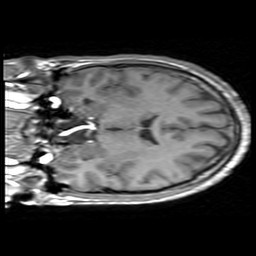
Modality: T1w
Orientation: coronal
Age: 26
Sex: male